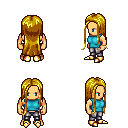
a pixel art fantasy rpg character, male body template, human, tanned skin, teal sleeveless shirt, metal pants, blonde extra-long hairstyle, bracelets, gold boots, four views (front, back, left, right), 2x2 character sprite sheet, small pixel art, hard edges, no anti-aliasing